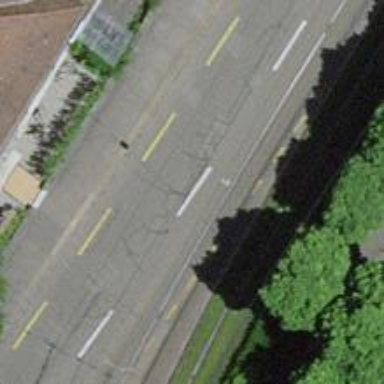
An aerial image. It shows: Primary highway with asphalt surface and designated lane for cyclists.